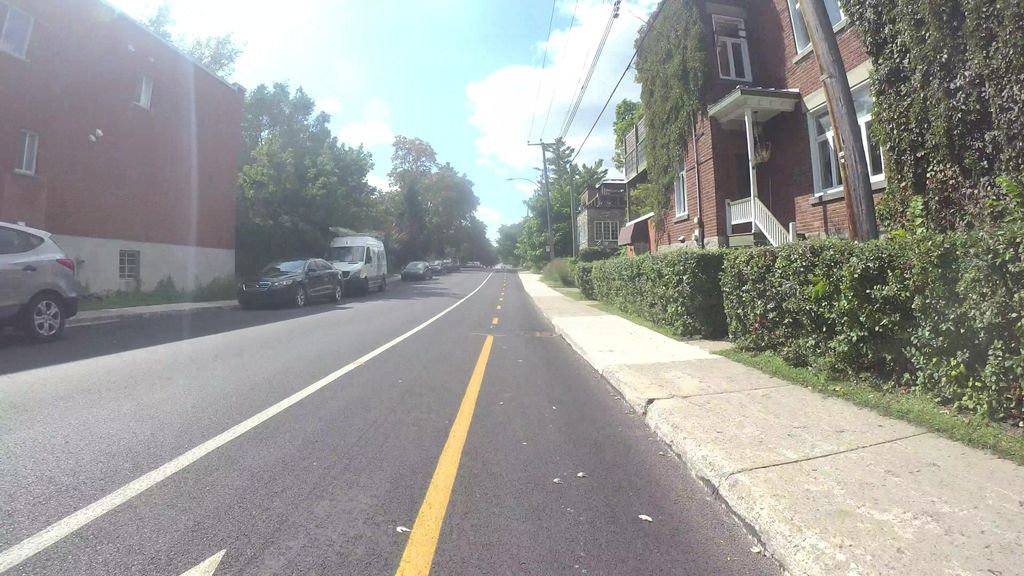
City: montreal